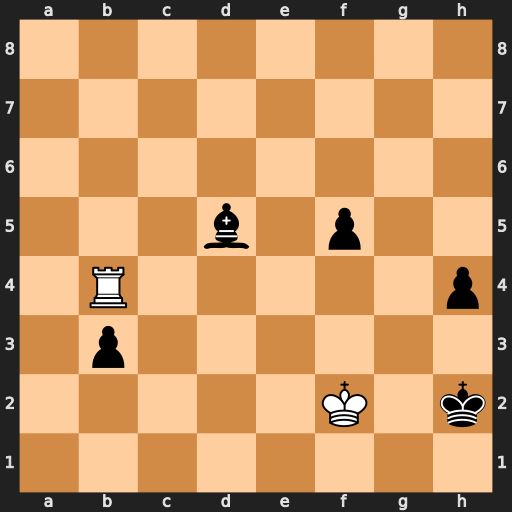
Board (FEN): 8/8/8/3b1p2/1R5p/1p6/5K1k/8
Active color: w
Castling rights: -
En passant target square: -
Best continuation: Rxh4#